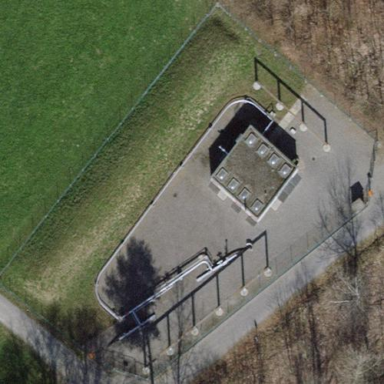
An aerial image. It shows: Gas industrial area enclosed by fence.